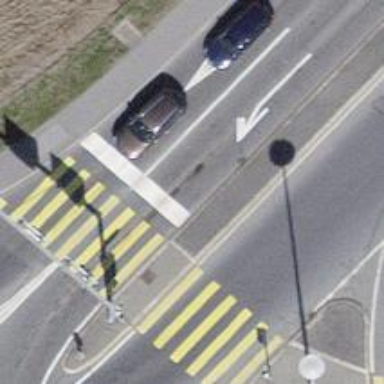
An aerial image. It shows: Road with traffic signals.